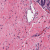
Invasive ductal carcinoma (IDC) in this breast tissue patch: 0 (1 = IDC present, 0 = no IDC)